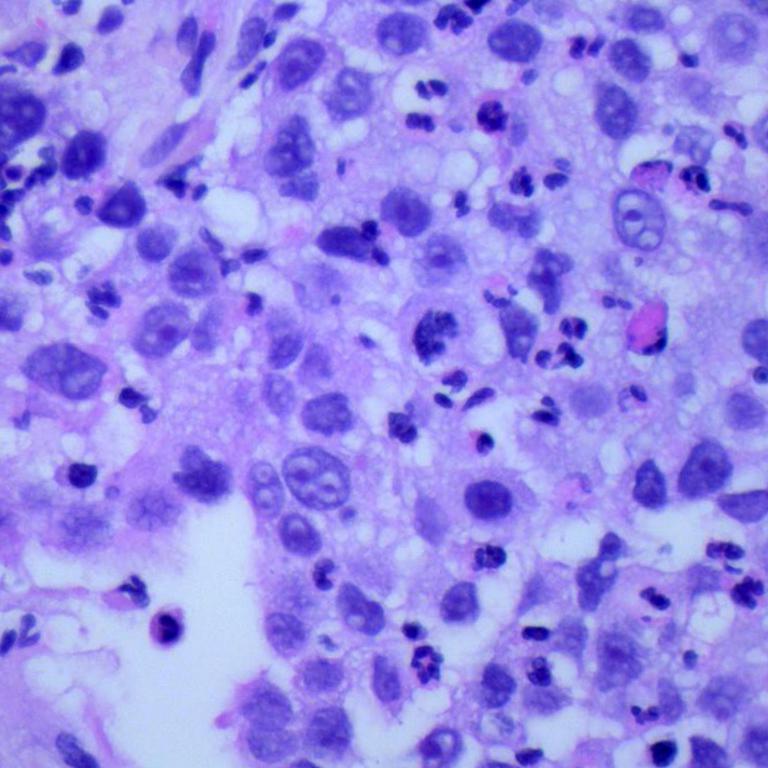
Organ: lung
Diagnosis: squamous carcinomas